Question: I have created a sample game that runs perfectly on desktop but crashes with following error on android phone.
'''
**Unfortunately, My LibGDX Game has stopped.**
'''
I have tested with two different phones and even the emulator but the error remains the same. Below are the project properties for Android version.

LogCat is(With Error Filter):
'''
04-03 21:55:41.582: E/Trace(20583): error opening trace file: No such file or directory (2)
04-03 21:55:42.022: E/MediaPlayerService(224): [MediaPlayerService getPlayerType:fd] GetPlayerSetup[Defaults/Video:MaxWidth] = 1920
04-03 21:55:42.022: E/MediaPlayerService(224): [MediaPlayerService getPlayerType:fd] GetPlayerSetup[DivXs/Video:MaxWidth] = 1920
04-03 21:55:42.022: E/MediaPlayerService(224): [MediaPlayerService getPlayerType:fd] GetPlayerSetup[Rtsps/UserAgent:Default] = Player/LG Player 1.0 for Android(stagefright alternative)
04-03 21:55:42.022: E/MediaPlayerService(224): [MediaPlayerService getPlayerType:fd] GetPlayerSetup[Https/Streaming:PowerSave] = true
04-03 21:55:42.022: E/MediaPlayerService(224): [MediaPlayerService getPlayerType:fd] PlayerManager.GetPlayerType = 3
04-03 21:55:42.042: E/MetadataRetrieverClient(224): failed to extract an album art
04-03 21:55:42.052: E/MediaPlayerService(224): [MediaPlayerService getPlayerType:fd] GetPlayerSetup[Defaults/Video:MaxWidth] = 1920
04-03 21:55:42.052: E/MediaPlayerService(224): [MediaPlayerService getPlayerType:fd] GetPlayerSetup[DivXs/Video:MaxWidth] = 1920
04-03 21:55:42.052: E/MediaPlayerService(224): [MediaPlayerService getPlayerType:fd] GetPlayerSetup[Rtsps/UserAgent:Default] = Player/LG Player 1.0 for Android(stagefright alternative)
04-03 21:55:42.052: E/MediaPlayerService(224): [MediaPlayerService getPlayerType:fd] GetPlayerSetup[Https/Streaming:PowerSave] = true
04-03 21:55:42.052: E/MediaPlayerService(224): [MediaPlayerService getPlayerType:fd] PlayerManager.GetPlayerType = 3
04-03 21:55:42.073: E/MetadataRetrieverClient(224): failed to extract an album art
04-03 21:55:42.543: E/AndroidRuntime(20583): FATAL EXCEPTION: GLThread 666
04-03 21:55:42.543: E/AndroidRuntime(20583): com.badlogic.gdx.utils.GdxRuntimeException: Couldn't load file: images/smountains.png
04-03 21:55:42.543: E/AndroidRuntime(20583): at com.badlogic.gdx.graphics.Pixmap.<init>(Pixmap.java:140)
04-03 21:55:42.543: E/AndroidRuntime(20583): at com.badlogic.gdx.graphics.glutils.FileTextureData.prepare(FileTextureData.java:64)
04-03 21:55:42.543: E/AndroidRuntime(20583): at com.badlogic.gdx.graphics.Texture.load(Texture.java:175)
04-03 21:55:42.543: E/AndroidRuntime(20583): at com.badlogic.gdx.graphics.Texture.create(Texture.java:159)
04-03 21:55:42.543: E/AndroidRuntime(20583): at com.badlogic.gdx.graphics.Texture.<init>(Texture.java:133)
04-03 21:55:42.543: E/AndroidRuntime(20583): at com.badlogic.gdx.graphics.Texture.<init>(Texture.java:122)
04-03 21:55:42.543: E/AndroidRuntime(20583): at com.shoayb.defendearth.view.WorldRenderer.loadTextures(WorldRenderer.java:77)
04-03 21:55:42.543: E/AndroidRuntime(20583): at com.shoayb.defendearth.view.WorldRenderer.<init>(WorldRenderer.java:67)
04-03 21:55:42.543: E/AndroidRuntime(20583): at com.shoayb.defendearth.screens.GameScreen.show(GameScreen.java:15)
04-03 21:55:42.543: E/AndroidRuntime(20583): at com.badlogic.gdx.Game.setScreen(Game.java:59)
04-03 21:55:42.543: E/AndroidRuntime(20583): at com.shoayb.defendearth.DefendEarth.create(DefendEarth.java:8)
04-03 21:55:42.543: E/AndroidRuntime(20583): at com.badlogic.gdx.backends.android.AndroidGraphics.onSurfaceChanged(AndroidGraphics.java:292)
04-03 21:55:42.543: E/AndroidRuntime(20583): at android.opengl.GLSurfaceView$GLThread.guardedRun(GLSurfaceView.java:1505)
04-03 21:55:42.543: E/AndroidRuntime(20583): at android.opengl.GLSurfaceView$GLThread.run(GLSurfaceView.java:1240)
04-03 21:55:42.543: E/AndroidRuntime(20583): Caused by: com.badlogic.gdx.utils.GdxRuntimeException: Error reading file: images/smountains.png (Internal)
04-03 21:55:42.543: E/AndroidRuntime(20583): at com.badlogic.gdx.backends.android.AndroidFileHandle.read(AndroidFileHandle.java:67)
04-03 21:55:42.543: E/AndroidRuntime(20583): at com.badlogic.gdx.files.FileHandle.length(FileHandle.java:561)
04-03 21:55:42.543: E/AndroidRuntime(20583): at com.badlogic.gdx.backends.android.AndroidFileHandle.length(AndroidFileHandle.java:149)
04-03 21:55:42.543: E/AndroidRuntime(20583): at com.badlogic.gdx.files.FileHandle.readBytes(FileHandle.java:221)
04-03 21:55:42.543: E/AndroidRuntime(20583): at com.badlogic.gdx.graphics.Pixmap.<init>(Pixmap.java:137)
04-03 21:55:42.543: E/AndroidRuntime(20583): ... 13 more
04-03 21:55:42.543: E/AndroidRuntime(20583): Caused by: java.io.FileNotFoundException: images/smountains.png
04-03 21:55:42.543: E/AndroidRuntime(20583): at android.content.res.AssetManager.openAsset(Native Method)
04-03 21:55:42.543: E/AndroidRuntime(20583): at android.content.res.AssetManager.open(AssetManager.java:315)
04-03 21:55:42.543: E/AndroidRuntime(20583): at android.content.res.AssetManager.open(AssetManager.java:289)
04-03 21:55:42.543: E/AndroidRuntime(20583): at com.badlogic.gdx.backends.android.AndroidFileHandle.read(AndroidFileHandle.java:65)
04-03 21:55:42.543: E/AndroidRuntime(20583): ... 17 more
04-03 21:55:43.324: E/MediaPlayerService(224): [MediaPlayerService getPlayerType:fd] GetPlayerSetup[Defaults/Video:MaxWidth] = 1920
04-03 21:55:43.324: E/MediaPlayerService(224): [MediaPlayerService getPlayerType:fd] GetPlayerSetup[DivXs/Video:MaxWidth] = 1920
04-03 21:55:43.324: E/MediaPlayerService(224): [MediaPlayerService getPlayerType:fd] GetPlayerSetup[Rtsps/UserAgent:Default] = Player/LG Player 1.0 for Android(stagefright alternative)
04-03 21:55:43.324: E/MediaPlayerService(224): [MediaPlayerService getPlayerType:fd] GetPlayerSetup[Https/Streaming:PowerSave] = true
04-03 21:55:43.324: E/MediaPlayerService(224): [MediaPlayerService getPlayerType:fd] PlayerManager.GetPlayerType = 3
04-03 21:55:43.354: E/MetadataRetrieverClient(224): failed to extract an album art
04-03 21:55:43.364: E/MessageUtils(12466): [LGE]isMmsMemoryAvailable/freeSpace:<PHONE>/threshold:<PHONE>
04-03 21:55:43.404: E/MediaPlayerService(224): [MediaPlayerService getPlayerType:fd] GetPlayerSetup[Defaults/Video:MaxWidth] = 1920
04-03 21:55:43.404: E/MediaPlayerService(224): [MediaPlayerService getPlayerType:fd] GetPlayerSetup[DivXs/Video:MaxWidth] = 1920
04-03 21:55:43.404: E/MediaPlayerService(224): [MediaPlayerService getPlayerType:fd] GetPlayerSetup[Rtsps/UserAgent:Default] = Player/LG Player 1.0 for Android(stagefright alternative)
04-03 21:55:43.404: E/MediaPlayerService(224): [MediaPlayerService getPlayerType:fd] GetPlayerSetup[Https/Streaming:PowerSave] = true
04-03 21:55:43.404: E/MediaPlayerService(224): [MediaPlayerService getPlayerType:fd] PlayerManager.GetPlayerType = 3
04-03 21:55:43.434: E/MetadataRetrieverClient(224): failed to extract an album art
'''
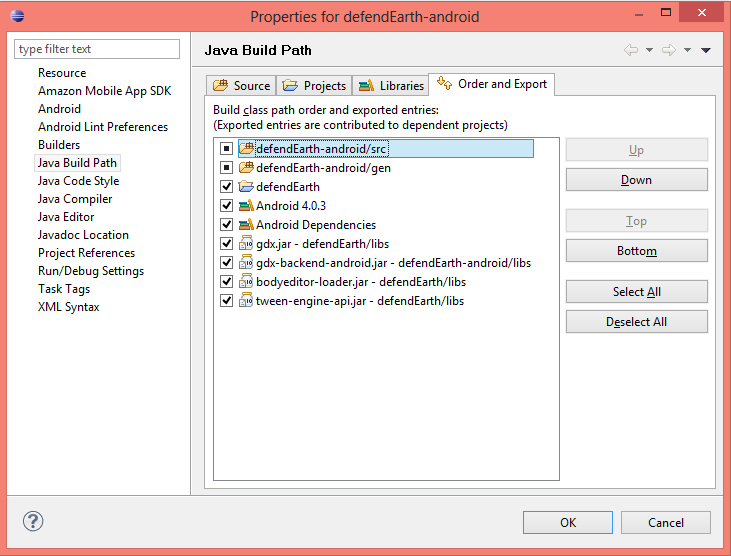
Answer: Thanks everybody:) Issue is solved. Actually the file name was
> "smountains.PNG"
and in main libgdx project I was using the syntax with
> 'sMountainTexture=new Texture(Gdx.files.internal("images/smountains.png"));'
The difference in case "png" and "PNG" didn't matter in case of Desktop Project but was taken as error in Android Version. Thanks every body again for help.